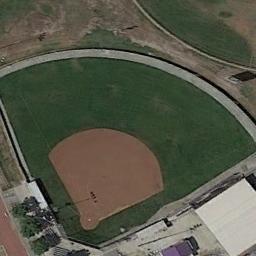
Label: baseball_diamond